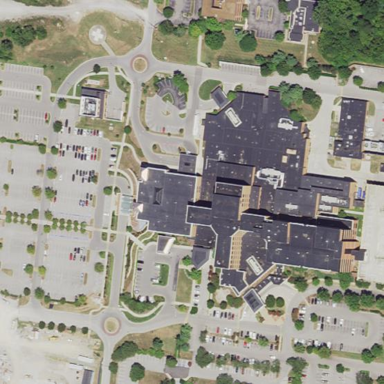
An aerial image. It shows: Hospital providing healthcare services.